Interaction volume radius: 5 \u00c5
Interaction volume height: 15 \u00c5
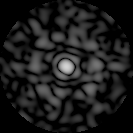
Disorder parameter: 0.773